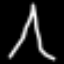
Label: The Eiffel Tower